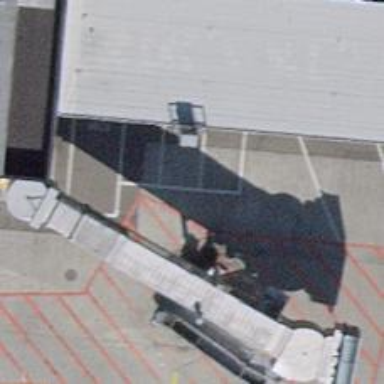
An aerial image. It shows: Airport parking position.